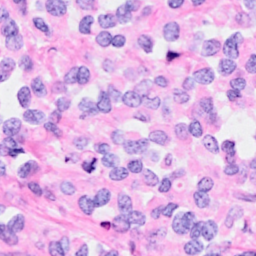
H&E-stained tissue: Breast